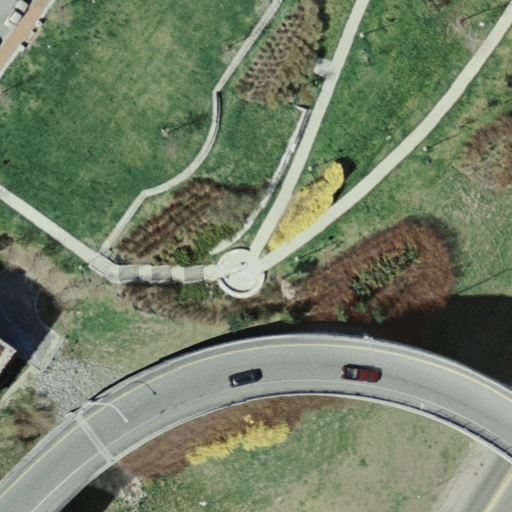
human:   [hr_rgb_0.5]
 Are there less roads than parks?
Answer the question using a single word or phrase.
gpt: no

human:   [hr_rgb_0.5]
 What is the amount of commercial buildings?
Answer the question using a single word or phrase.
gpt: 0

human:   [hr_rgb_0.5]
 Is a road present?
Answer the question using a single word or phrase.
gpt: yes

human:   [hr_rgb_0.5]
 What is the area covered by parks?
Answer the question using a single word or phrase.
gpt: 2578m2

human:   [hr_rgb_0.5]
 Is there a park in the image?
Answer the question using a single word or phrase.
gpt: yes

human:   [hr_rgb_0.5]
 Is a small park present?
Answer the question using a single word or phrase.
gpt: no

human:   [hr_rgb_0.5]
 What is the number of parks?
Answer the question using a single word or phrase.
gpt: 1

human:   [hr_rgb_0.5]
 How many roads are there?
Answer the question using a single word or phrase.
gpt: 6

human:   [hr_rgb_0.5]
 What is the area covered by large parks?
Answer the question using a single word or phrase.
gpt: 2578m2

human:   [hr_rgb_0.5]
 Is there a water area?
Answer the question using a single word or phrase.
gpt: no

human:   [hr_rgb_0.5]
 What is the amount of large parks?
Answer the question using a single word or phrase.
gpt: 1

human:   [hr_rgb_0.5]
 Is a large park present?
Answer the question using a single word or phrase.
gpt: yes

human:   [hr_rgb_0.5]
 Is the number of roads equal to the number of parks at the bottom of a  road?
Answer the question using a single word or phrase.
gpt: no

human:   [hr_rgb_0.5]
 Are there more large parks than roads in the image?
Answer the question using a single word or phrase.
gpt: no

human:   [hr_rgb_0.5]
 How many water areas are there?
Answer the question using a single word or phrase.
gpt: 0

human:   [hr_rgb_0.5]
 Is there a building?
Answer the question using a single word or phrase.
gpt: no

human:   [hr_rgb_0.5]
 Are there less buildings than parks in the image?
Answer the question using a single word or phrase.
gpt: yes

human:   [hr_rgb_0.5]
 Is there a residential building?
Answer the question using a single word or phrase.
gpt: no

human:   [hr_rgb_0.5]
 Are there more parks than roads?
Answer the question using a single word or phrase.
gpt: no

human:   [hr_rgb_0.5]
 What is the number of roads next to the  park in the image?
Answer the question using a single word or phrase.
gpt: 6

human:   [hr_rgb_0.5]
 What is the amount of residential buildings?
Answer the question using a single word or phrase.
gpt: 0

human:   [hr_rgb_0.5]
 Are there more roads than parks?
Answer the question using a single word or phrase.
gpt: yes

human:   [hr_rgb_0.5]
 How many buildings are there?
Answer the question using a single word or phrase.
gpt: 0

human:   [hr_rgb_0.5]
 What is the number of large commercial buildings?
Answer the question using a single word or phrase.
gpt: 0

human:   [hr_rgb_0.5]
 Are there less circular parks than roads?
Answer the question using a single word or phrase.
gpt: yes

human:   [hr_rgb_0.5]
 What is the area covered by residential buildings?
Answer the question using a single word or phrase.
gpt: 0m2

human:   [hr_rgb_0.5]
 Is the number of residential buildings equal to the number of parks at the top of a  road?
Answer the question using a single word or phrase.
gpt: no

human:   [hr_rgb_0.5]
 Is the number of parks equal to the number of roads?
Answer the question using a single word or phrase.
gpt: no

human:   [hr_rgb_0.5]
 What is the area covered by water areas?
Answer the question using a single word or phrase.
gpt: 0m2

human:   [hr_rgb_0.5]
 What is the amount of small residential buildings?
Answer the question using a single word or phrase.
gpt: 0

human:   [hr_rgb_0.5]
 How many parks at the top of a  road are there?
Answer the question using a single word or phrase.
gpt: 1

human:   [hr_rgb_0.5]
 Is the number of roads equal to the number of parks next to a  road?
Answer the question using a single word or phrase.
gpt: no

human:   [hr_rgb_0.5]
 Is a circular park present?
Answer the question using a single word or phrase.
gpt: no

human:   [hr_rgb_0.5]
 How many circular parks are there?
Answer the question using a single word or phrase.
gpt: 0

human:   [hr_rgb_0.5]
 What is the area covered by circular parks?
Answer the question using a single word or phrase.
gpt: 0m2

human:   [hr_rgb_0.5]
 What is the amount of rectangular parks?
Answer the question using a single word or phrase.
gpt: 1

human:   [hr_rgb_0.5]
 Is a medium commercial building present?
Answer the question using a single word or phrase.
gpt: no

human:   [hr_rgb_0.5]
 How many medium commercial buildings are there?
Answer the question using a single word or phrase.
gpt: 0

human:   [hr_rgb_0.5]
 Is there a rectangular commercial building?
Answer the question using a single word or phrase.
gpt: no

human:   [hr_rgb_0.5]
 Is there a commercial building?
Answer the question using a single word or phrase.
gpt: no

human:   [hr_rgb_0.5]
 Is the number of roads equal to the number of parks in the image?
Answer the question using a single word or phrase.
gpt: no

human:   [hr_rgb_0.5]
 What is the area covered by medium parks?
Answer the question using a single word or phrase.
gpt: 0m2

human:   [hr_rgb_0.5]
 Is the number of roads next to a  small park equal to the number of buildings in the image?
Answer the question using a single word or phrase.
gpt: yes

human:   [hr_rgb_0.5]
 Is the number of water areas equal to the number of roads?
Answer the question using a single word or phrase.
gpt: no

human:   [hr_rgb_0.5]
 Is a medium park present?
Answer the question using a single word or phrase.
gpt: no

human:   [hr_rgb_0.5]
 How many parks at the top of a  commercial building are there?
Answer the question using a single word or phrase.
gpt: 0

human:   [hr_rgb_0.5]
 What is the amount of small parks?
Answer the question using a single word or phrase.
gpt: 0

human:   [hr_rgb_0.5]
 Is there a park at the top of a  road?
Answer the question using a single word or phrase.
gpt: yes

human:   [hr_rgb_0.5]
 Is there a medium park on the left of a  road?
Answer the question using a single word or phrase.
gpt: no

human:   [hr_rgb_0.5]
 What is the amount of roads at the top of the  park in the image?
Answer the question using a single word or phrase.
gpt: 0

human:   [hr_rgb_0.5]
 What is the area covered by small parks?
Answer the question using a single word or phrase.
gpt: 0m2

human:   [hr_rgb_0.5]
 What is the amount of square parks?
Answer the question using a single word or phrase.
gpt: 0

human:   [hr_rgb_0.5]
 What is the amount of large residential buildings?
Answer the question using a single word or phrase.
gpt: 0

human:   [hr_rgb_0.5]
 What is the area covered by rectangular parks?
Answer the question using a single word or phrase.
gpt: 2578m2

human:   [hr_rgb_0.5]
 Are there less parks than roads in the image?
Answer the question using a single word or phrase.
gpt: yes

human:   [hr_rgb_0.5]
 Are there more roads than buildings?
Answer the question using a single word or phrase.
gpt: yes

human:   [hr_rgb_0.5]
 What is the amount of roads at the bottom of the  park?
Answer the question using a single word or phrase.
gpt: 3

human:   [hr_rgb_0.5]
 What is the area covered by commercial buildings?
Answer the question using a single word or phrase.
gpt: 0m2

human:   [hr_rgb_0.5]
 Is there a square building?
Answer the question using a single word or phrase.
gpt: no

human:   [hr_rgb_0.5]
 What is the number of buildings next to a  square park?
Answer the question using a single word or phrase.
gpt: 0

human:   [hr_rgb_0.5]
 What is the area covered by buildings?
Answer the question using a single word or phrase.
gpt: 0m2

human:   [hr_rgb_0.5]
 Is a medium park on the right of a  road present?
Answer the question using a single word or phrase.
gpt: no

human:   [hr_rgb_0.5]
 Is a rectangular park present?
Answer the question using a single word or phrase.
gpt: yes

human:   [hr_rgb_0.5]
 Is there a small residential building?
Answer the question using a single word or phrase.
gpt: no